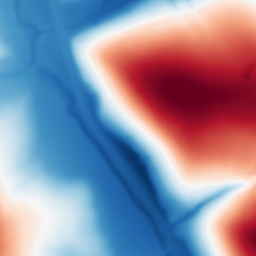
Category: multiscale
Decomposition family: dog_multiscale
Decomposition parameters: sigma_ratio: 2
n_scales: 6
base_sigma: 2
Upsampling method: sinc_hamming
Upsampling parameters: scale: 2
kernel_size: 16
Upsampling scale: 2